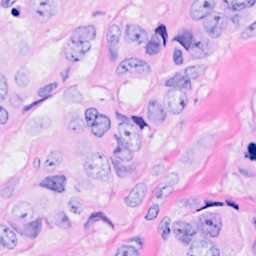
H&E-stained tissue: Breast